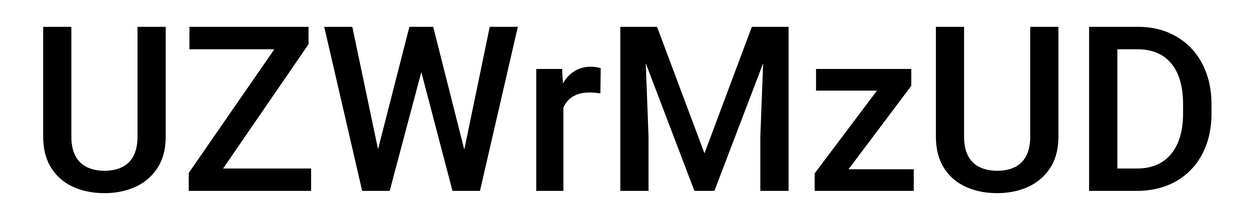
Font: Roboto_Medium